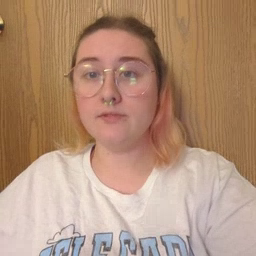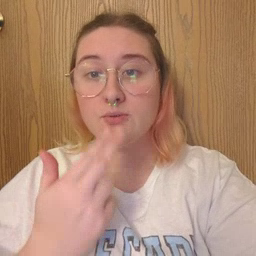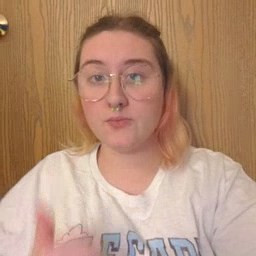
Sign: cute